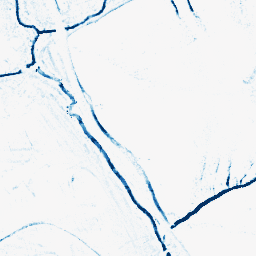
Category: morphological
Decomposition family: morphological_ellipse
Decomposition parameters: operation: closing
width: 5
height: 5
Upsampling method: bicubic
Upsampling parameters: scale: 8
Upsampling scale: 8